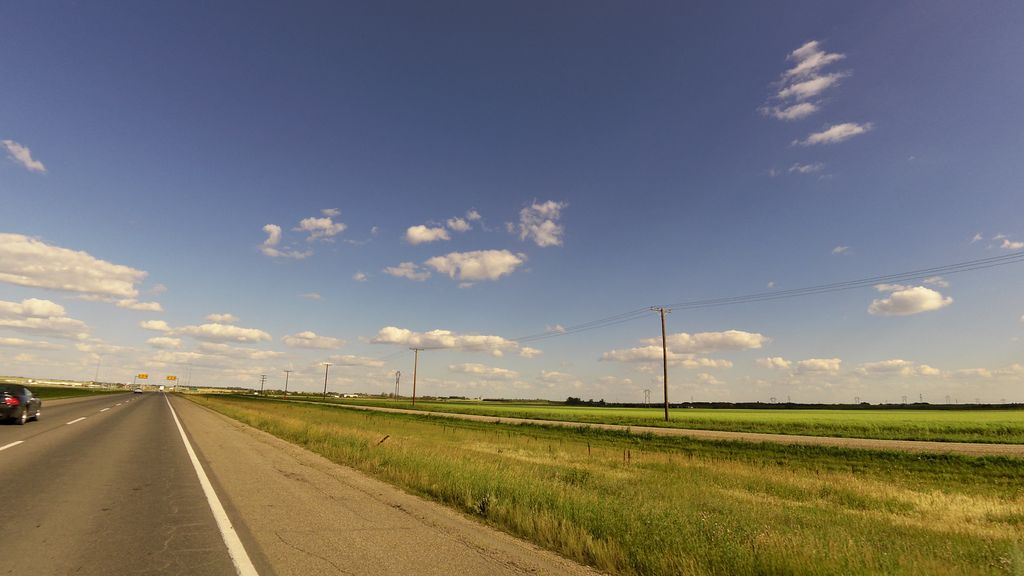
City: saskatoon